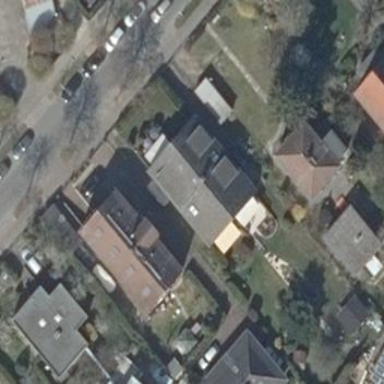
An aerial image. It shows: Detached building with gabled roof covered in black roof tiles. The building itself is yellow in color.